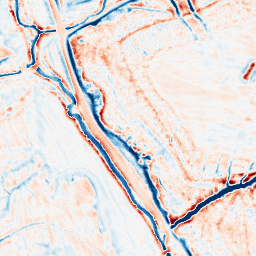
Category: edge_preserving
Decomposition family: bilateral
Decomposition parameters: d: 15
sigma_color: 50
sigma_space: 50
Upsampling method: quartic
Upsampling parameters: scale: 8
Upsampling scale: 8